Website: crate-barrel
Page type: review-order
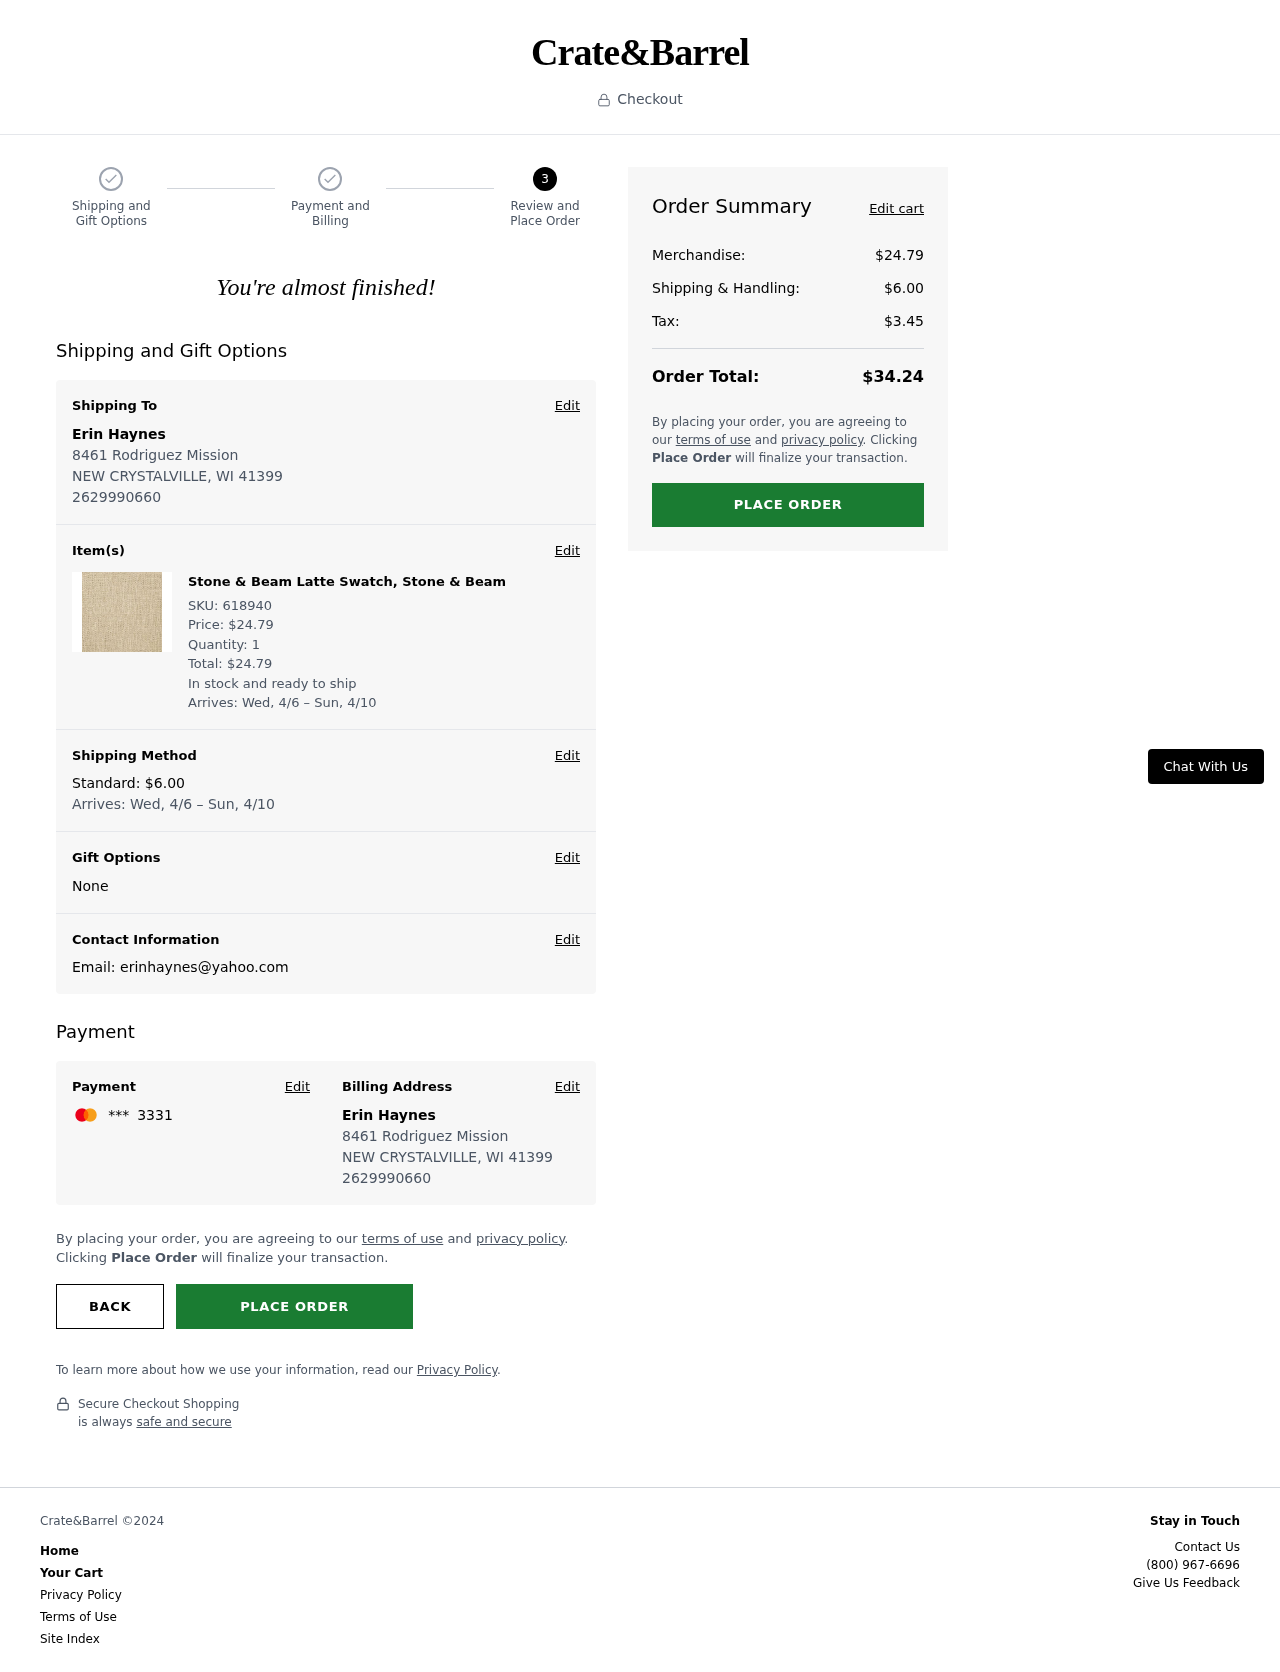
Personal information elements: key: PII_CARD_LAST4
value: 3331
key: PII_CITY
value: NEW CRYSTALVILLE
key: PII_EMAIL
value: erinhaynes@yahoo.com
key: PII_FULLNAME
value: Erin Haynes
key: PII_PHONE
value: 2629990660
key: PII_POSTCODE
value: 41399
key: PII_STATE_ABBR
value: WI
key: PII_STREET
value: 8461 Rodriguez Mission
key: PII_FIRSTNAME
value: Erin
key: PII_LASTNAME
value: Haynes
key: PII_FULLNAME2
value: Erin Haynes
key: PII_FULLNAME3
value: Erin Haynes
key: PII_FIRSTNAME2
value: Erin
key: PII_FIRSTNAME3
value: Erin
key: PII_LASTNAME2
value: Haynes
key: PII_LASTNAME3
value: Haynes
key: PII_FIRSTNAME_DERIVED
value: Erin
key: PII_LASTNAME_DERIVED
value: Haynes
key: PII_FULLNAME_DERIVED
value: Erin Haynes
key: PII_NAME_FULL_DERIVED
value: Erin Haynes
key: PII_CITY2
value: NEW CRYSTALVILLE
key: PII_POSTCODE_FULL
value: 41399
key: PII_POSTCODE_NUMERIC
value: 41399
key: PII_PHONE_LINE
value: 0660
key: PII_PHONE_SUFFIX
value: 0660
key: PII_PHONE2
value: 2629990660
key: PII_PHONE3
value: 2629990660
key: PII_PHONE_NUMERIC
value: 2629990660
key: PII_PHONE2_NUMERIC
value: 2629990660
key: PII_PHONE3_NUMERIC
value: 2629990660
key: PII_PHONE_DIGITS
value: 2629990660
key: PII_PHONE_LAST4
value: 0660
Product elements: key: PRODUCT1_NAME
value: Stone & Beam Latte Swatch, Stone & Beam
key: PRODUCT1_PRICE
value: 24.79
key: PRODUCT1_QUANTITY
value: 1
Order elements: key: ORDER_SKU
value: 618940
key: ORDER_ITEM_TOTAL
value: $24.79
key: ORDER_DELIVERY_DATE_ITEM
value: Wed, 4/6 – Sun, 4/10
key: ORDER_SHIPPING_COST
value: $6.00
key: ORDER_DELIVERY_DATE
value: Wed, 4/6 – Sun, 4/10
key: ORDER_SUBTOTAL
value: $24.79
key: ORDER_SHIPPING_COST_SUMMARY
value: $6.00
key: ORDER_TAX
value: $3.45
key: ORDER_TOTAL
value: $34.24